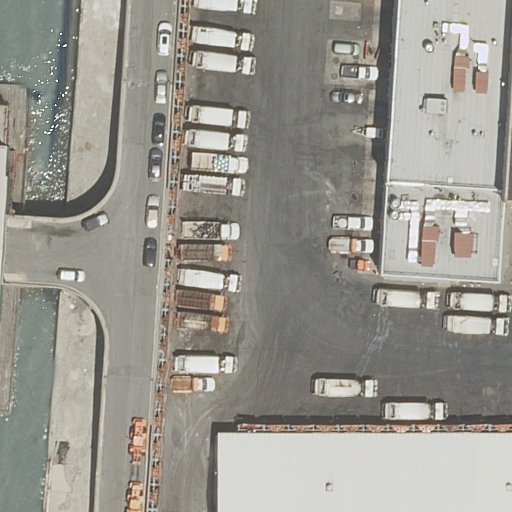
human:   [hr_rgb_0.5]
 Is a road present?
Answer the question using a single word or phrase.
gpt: yes

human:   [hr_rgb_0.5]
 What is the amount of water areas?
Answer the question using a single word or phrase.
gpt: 1

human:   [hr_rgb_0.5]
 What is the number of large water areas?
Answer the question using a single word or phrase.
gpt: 1

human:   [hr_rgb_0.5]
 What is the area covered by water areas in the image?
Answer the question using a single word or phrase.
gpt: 1207m2

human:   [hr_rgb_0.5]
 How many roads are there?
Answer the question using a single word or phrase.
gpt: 1

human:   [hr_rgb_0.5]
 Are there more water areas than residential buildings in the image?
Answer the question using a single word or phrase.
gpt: yes

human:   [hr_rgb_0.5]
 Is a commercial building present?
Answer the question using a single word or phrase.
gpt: no

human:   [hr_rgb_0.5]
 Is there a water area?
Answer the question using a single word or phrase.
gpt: yes

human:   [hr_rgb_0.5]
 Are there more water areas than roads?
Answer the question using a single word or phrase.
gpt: no

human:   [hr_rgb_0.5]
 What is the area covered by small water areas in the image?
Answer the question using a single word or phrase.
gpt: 0m2

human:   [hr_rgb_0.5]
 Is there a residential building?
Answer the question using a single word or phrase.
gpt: no

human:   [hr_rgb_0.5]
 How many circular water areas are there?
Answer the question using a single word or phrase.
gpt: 0

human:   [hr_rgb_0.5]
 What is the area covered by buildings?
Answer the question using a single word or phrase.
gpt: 0m2

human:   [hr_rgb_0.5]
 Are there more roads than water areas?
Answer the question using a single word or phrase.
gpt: no

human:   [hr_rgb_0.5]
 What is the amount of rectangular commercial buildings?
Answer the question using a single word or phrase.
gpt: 0

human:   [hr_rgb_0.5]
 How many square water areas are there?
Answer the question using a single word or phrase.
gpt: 0

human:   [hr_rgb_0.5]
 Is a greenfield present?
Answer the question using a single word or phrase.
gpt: no

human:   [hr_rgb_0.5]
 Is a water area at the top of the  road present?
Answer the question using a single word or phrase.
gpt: no

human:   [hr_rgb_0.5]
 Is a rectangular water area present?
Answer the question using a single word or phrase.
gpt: yes

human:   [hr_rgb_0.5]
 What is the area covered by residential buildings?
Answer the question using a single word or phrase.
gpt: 0m2

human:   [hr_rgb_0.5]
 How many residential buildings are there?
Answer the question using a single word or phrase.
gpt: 0

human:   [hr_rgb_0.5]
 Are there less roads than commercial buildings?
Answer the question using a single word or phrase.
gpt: no

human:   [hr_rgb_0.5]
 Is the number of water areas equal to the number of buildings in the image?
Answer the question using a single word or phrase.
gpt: no

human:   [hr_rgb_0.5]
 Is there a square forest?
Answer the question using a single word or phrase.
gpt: no

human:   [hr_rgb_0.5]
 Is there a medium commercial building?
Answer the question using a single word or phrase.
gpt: no

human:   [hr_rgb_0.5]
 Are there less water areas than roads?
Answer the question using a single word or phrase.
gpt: no

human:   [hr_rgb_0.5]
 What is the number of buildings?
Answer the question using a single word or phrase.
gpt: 0

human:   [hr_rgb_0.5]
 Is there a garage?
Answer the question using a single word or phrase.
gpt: no

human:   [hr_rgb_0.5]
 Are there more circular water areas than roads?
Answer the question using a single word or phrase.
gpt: no

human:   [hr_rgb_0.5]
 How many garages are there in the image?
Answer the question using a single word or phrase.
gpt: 0

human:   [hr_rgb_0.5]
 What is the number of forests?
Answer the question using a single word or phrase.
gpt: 0

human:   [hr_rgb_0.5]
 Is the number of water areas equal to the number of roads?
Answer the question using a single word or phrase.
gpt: yes

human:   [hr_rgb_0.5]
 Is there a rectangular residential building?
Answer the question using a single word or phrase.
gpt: no

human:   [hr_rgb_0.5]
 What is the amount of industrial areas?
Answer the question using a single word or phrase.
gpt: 0

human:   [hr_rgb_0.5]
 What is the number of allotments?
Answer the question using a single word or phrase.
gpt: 0

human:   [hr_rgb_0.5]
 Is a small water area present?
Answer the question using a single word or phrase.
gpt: no

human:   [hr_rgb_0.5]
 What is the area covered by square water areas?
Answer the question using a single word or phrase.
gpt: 0m2

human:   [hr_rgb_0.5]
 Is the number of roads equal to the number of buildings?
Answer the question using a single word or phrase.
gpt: no

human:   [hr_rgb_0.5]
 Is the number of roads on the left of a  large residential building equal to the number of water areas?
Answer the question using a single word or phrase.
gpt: no

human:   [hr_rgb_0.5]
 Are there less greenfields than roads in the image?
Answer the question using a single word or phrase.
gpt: yes

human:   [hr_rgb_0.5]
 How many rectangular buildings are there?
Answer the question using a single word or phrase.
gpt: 0

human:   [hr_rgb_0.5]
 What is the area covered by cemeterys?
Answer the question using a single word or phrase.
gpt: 0m2

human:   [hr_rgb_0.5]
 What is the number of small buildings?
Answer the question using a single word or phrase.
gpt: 0

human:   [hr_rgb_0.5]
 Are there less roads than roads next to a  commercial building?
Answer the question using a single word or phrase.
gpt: no

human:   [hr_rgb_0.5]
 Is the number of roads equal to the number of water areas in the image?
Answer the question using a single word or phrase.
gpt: yes

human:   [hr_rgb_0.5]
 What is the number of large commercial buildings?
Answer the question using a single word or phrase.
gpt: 0

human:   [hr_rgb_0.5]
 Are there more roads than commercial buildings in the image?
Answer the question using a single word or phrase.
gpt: yes

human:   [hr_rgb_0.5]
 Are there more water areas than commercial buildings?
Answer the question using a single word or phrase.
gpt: yes

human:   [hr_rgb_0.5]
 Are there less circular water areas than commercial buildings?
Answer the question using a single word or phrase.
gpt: no

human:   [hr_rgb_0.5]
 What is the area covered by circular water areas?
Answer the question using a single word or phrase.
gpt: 0m2

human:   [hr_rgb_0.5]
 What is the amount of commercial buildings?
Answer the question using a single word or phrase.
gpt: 0

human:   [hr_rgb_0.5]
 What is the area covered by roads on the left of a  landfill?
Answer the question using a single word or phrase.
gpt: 0m2

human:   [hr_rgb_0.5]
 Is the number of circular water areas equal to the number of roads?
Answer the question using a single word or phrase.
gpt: no

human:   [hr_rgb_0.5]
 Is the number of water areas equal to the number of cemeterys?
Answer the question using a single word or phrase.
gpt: no

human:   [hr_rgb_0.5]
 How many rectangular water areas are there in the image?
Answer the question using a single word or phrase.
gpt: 1

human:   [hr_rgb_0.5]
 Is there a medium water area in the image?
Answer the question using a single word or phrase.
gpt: no

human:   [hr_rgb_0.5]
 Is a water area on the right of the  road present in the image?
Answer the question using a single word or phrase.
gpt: no

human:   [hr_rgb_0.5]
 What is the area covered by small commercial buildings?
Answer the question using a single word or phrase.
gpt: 0m2

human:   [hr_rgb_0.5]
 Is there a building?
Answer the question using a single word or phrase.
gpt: no

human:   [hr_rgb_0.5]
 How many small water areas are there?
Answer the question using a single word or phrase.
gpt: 0

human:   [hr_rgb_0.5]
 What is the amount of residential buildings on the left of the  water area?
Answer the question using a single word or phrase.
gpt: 0

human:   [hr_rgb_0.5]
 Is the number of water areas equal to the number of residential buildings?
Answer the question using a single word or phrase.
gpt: no

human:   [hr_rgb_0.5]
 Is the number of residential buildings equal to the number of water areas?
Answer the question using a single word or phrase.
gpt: no

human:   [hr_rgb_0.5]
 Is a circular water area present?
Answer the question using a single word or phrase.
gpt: no